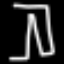
Label: pants